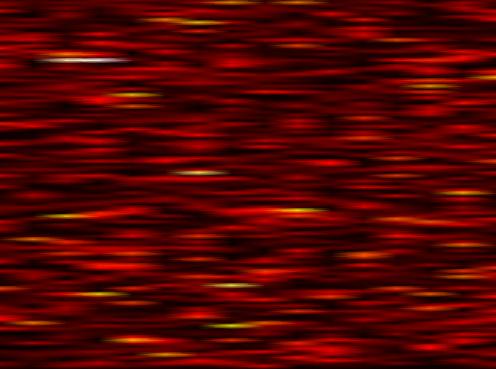
Label: OFDM